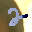
Label: 2